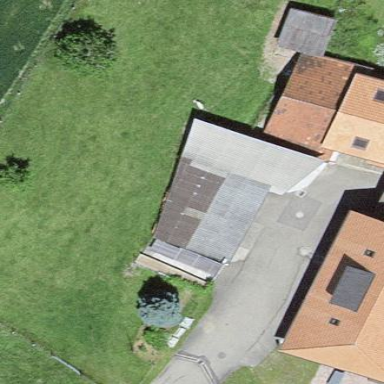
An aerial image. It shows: Garage building.